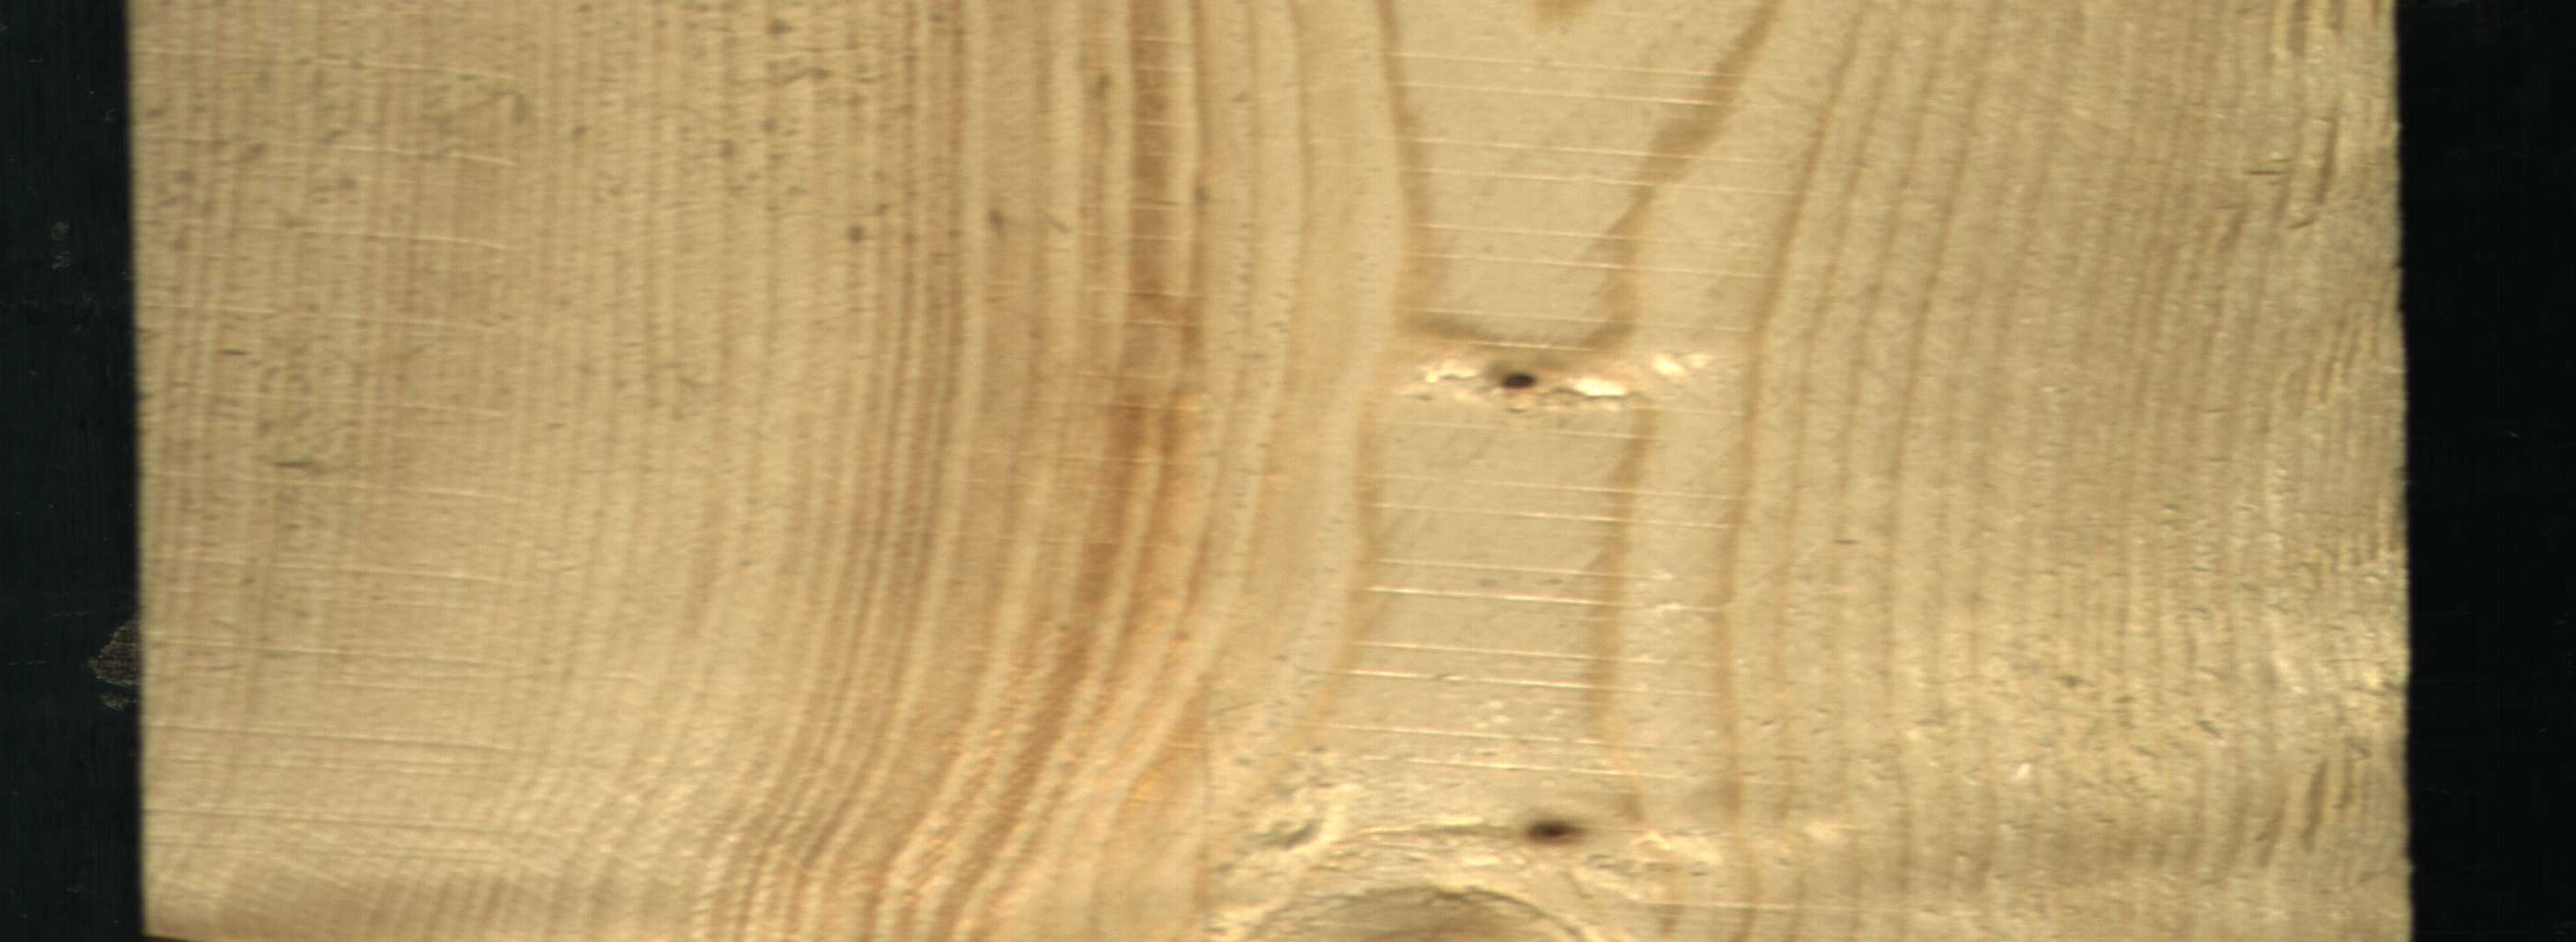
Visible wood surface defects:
Dead_Knot
Dead_Knot
Live_Knot